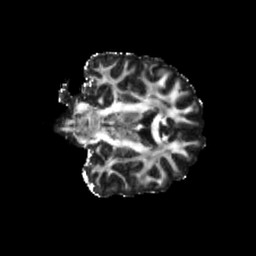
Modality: FA
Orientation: coronal
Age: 62
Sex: male
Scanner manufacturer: siemens
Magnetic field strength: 3 T
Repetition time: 3.23 s
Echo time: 0.0892 s